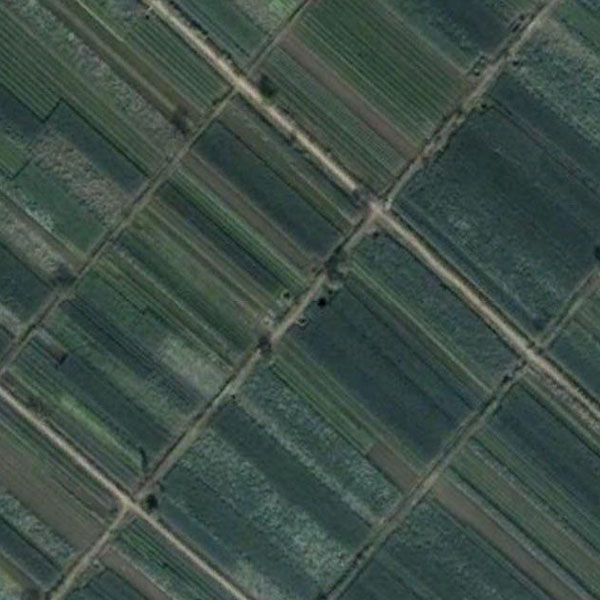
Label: Farmland